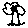
Label: tree